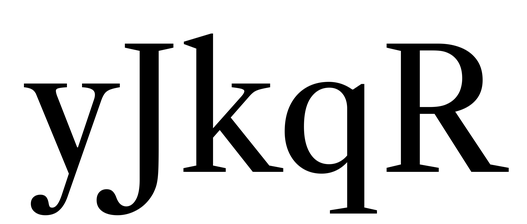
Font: LibreCaslonText_Regular